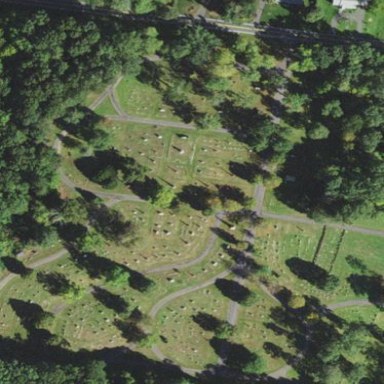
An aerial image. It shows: Cemetery area categorized as cemetery.